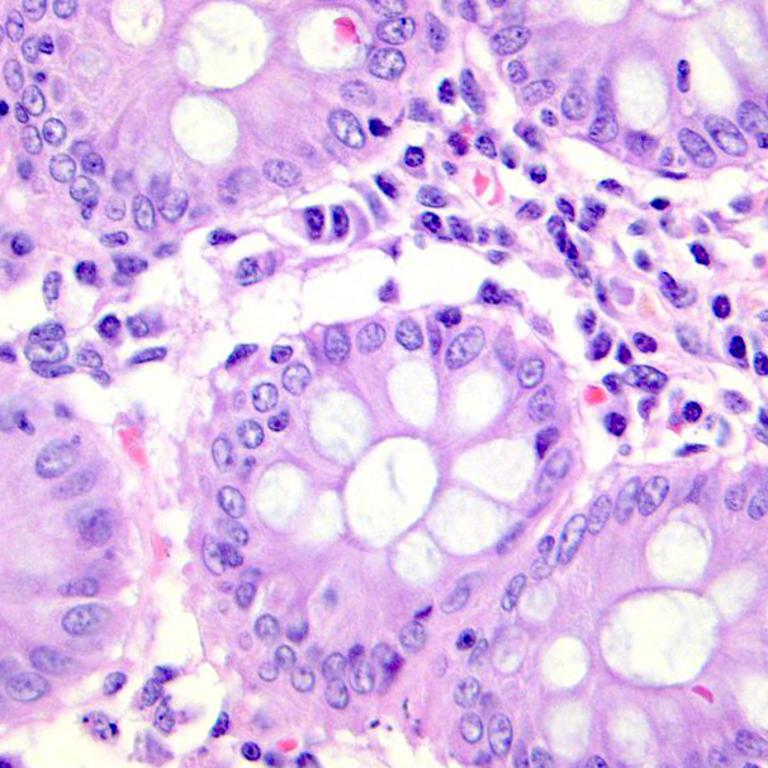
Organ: colon
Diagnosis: benign